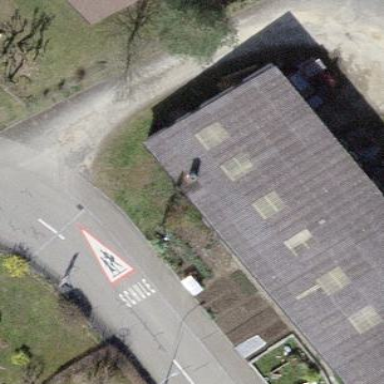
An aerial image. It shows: Shed building.